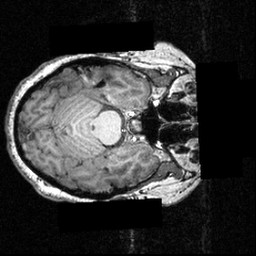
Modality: T1w
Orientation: axial
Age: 28
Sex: female
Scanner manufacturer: siemens
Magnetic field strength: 3.951 T
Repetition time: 1.5 s
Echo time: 0.00335 s